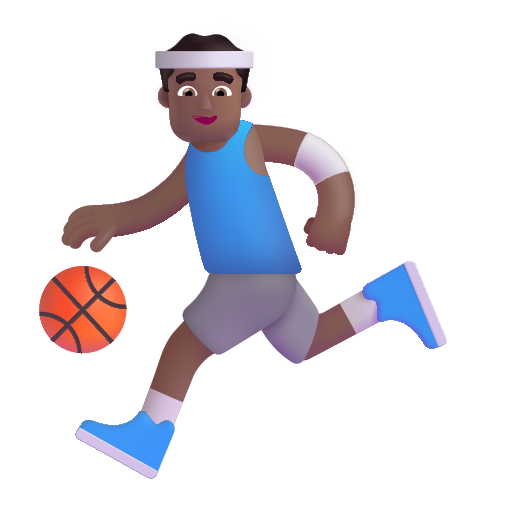
man bouncing ball color  dark